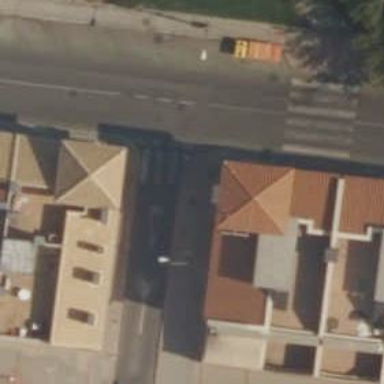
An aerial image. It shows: Asphalt footway with uncontrolled zebra crossing.